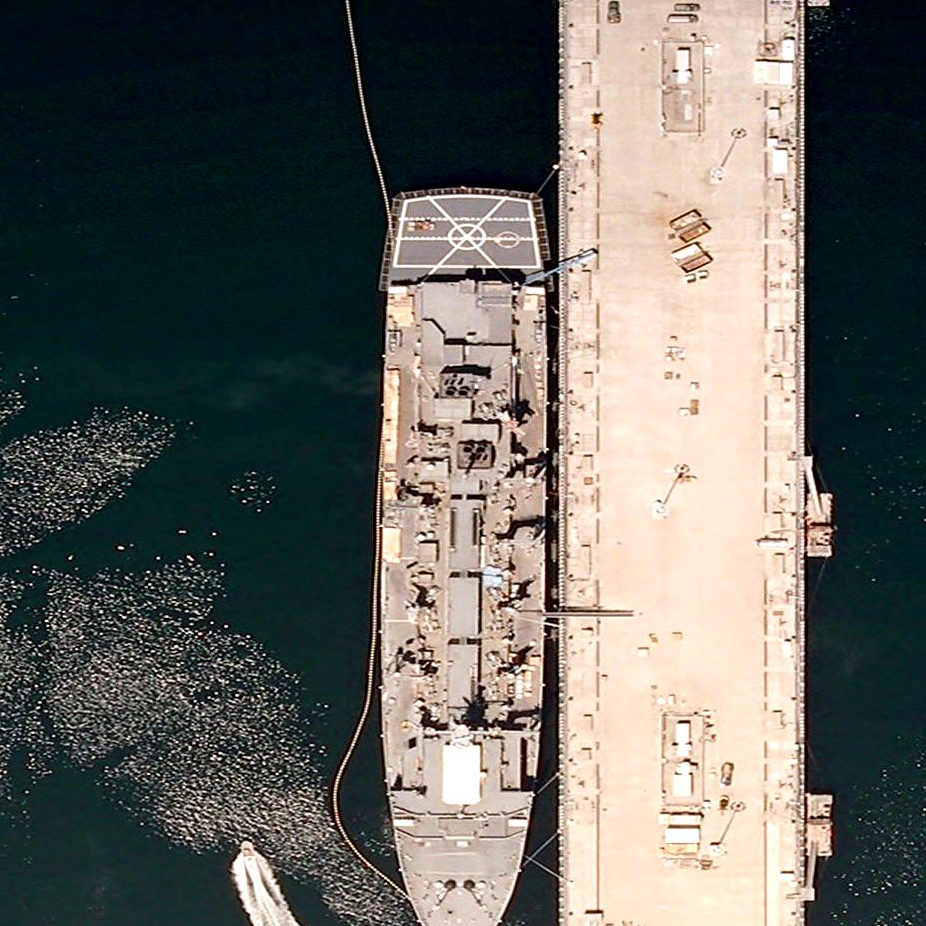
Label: Sacramento-class_support_ship